Question: is there a Way to implement a continuous button/tab Bar?
The Action bar is already in use for the "main tab" selection.
The "sub tab" selection should be some Buttons which you can scroll infinite (if the Bar ends the first Button is shown again)
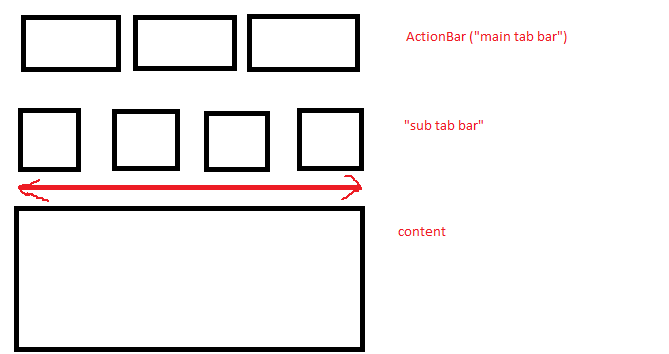
Answer: You could try to implement a carousel, try <URL> tutorial.
Or you could try <URL> approach which uses a ViewPager. Good luck!